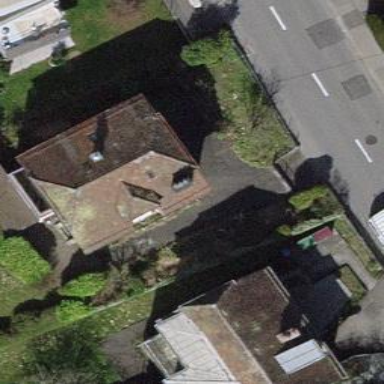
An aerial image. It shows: Detached building with half-hipped roof shape.